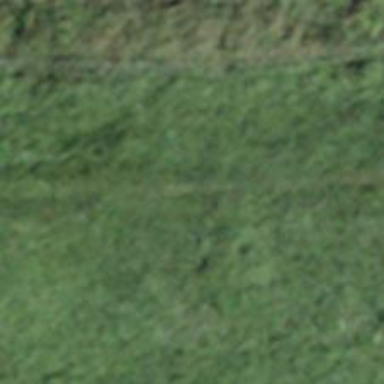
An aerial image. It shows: Grassy surface.